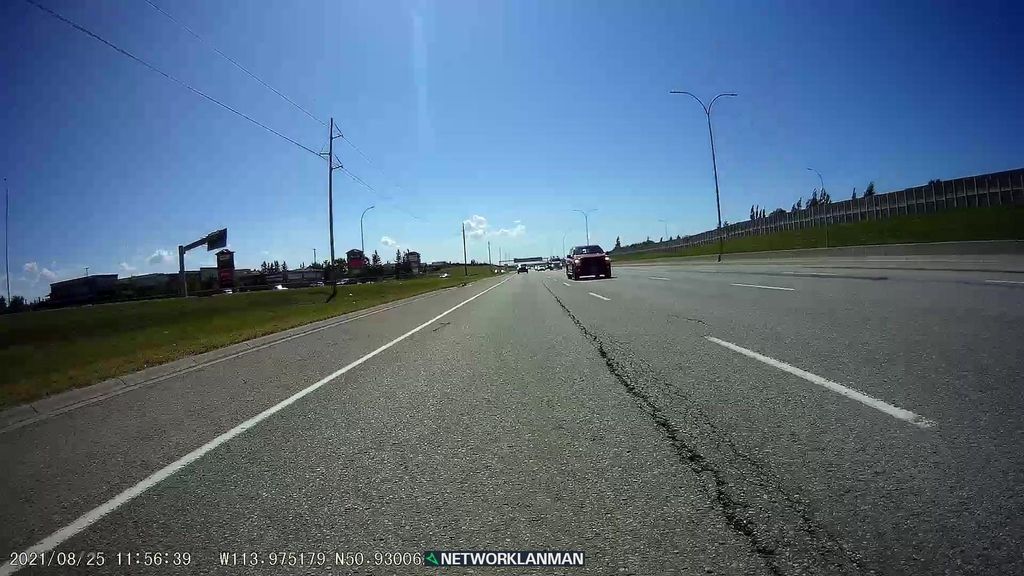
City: calgary